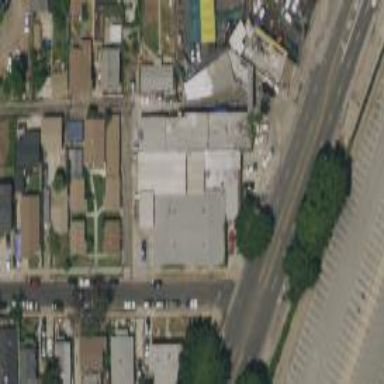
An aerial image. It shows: Industrial building used as car wash.